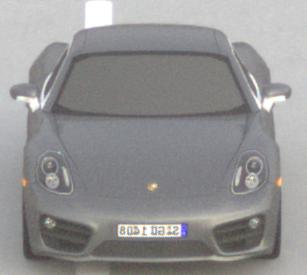
Make: Porsche
Model: Cayman
Detailed model: Cayman (981C)
Model produced from: 2013/03
Model produced until: 2014/04
Doors: 2
Color: gray
Road condition: dry road
Daytime: sunrise or sunset
Contrast: low contrast